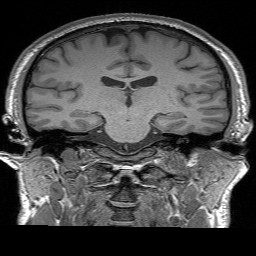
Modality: T1w
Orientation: sagittal
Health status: healthy
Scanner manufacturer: siemens
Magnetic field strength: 3 T